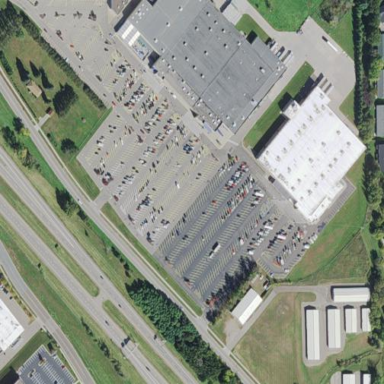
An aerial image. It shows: Retail area.